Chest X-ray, PA view. Patient: 56 years old, sex M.
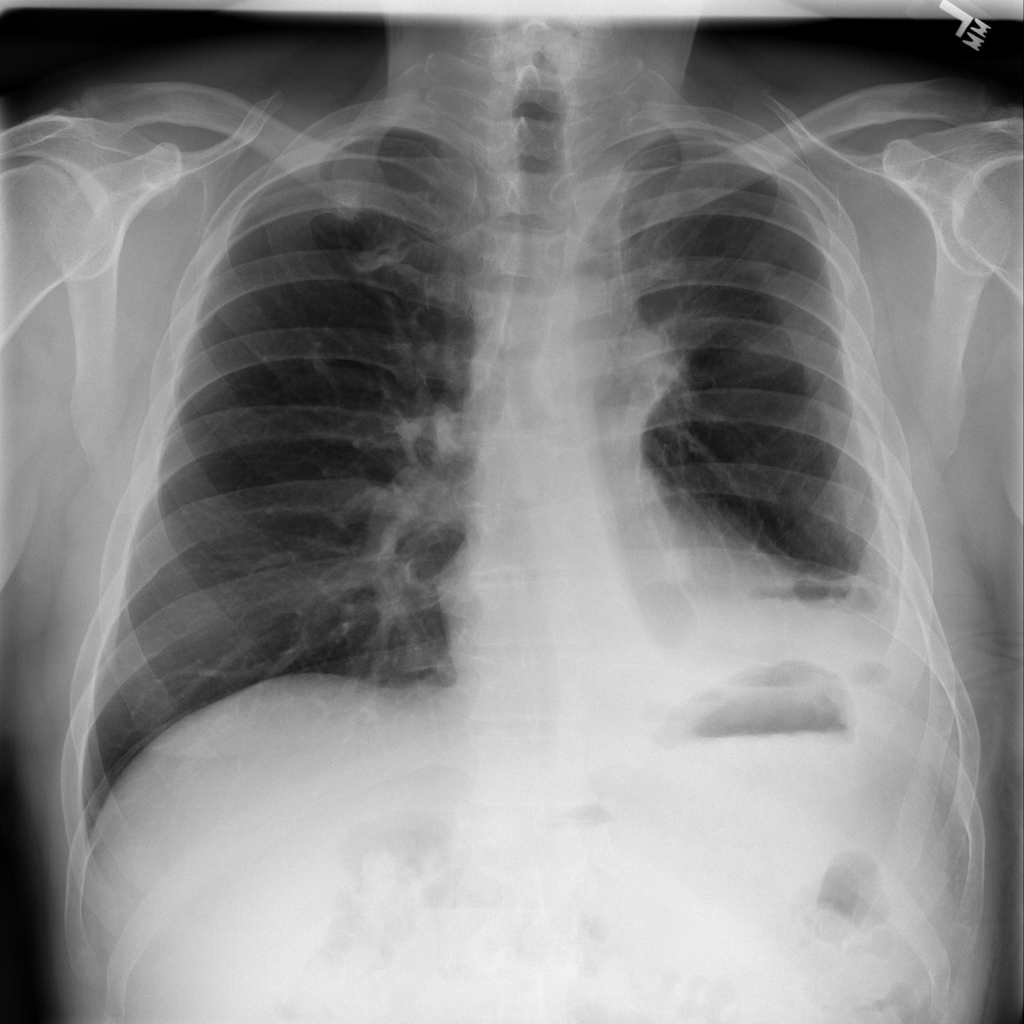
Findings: Effusion, Infiltration